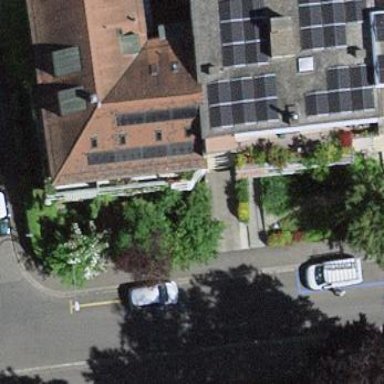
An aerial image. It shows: Hipped roof on apartment building.